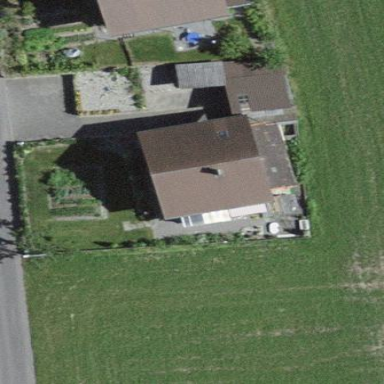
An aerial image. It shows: Simple house.